Aerial crown-view tile of a tropical tree (Barro Colorado Island, Panama), acquired 20250317:
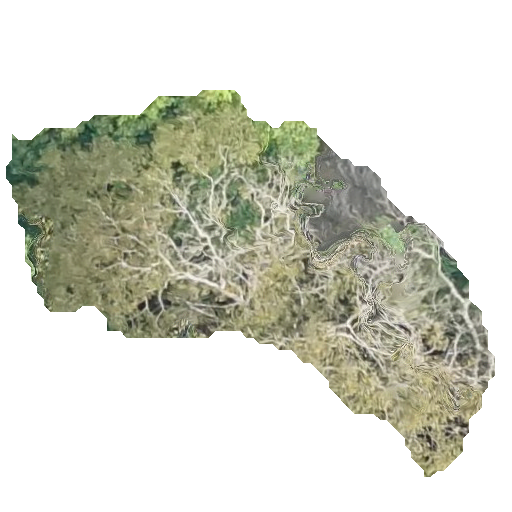
Species: Dipteryx oleifera
GBIF accepted scientific name: Dipteryx oleifera
Crown area: 148.417 m²